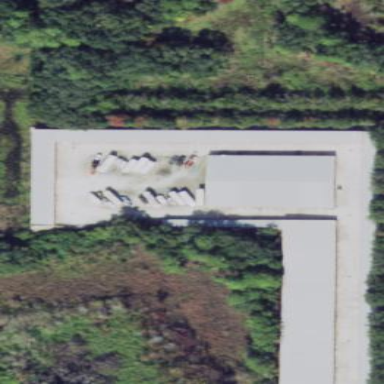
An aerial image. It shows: Building that serves as storage rental shop.